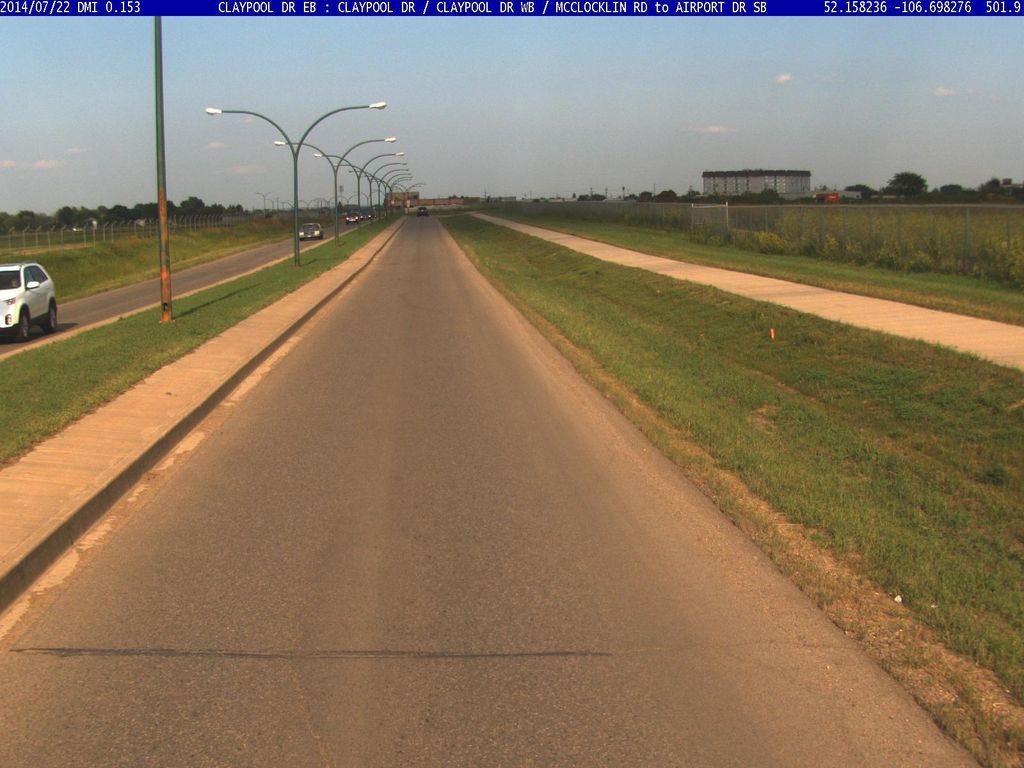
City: saskatoon